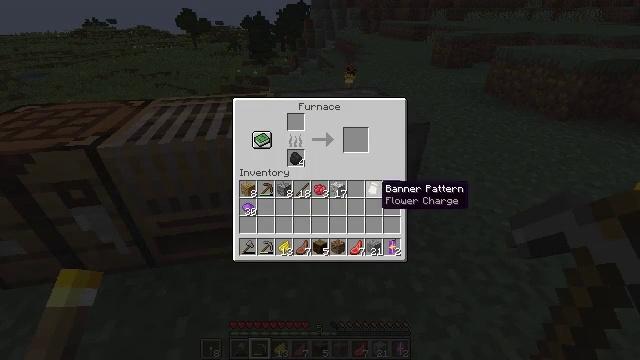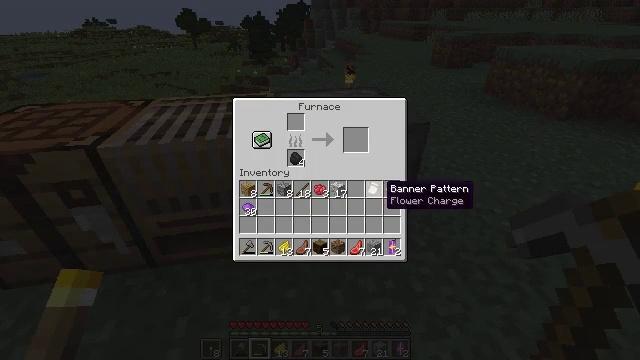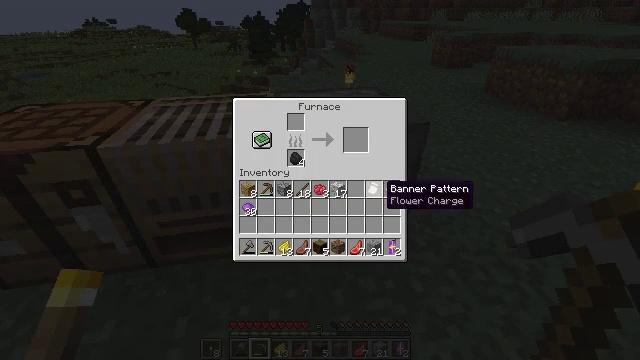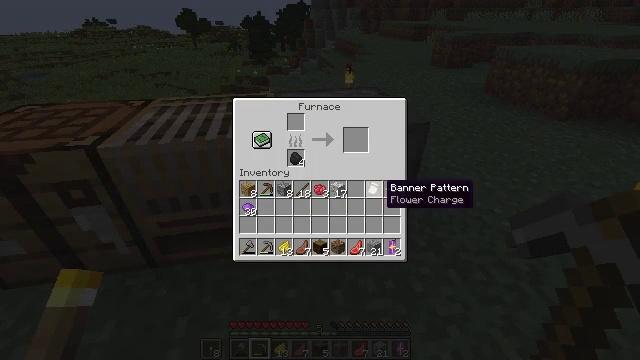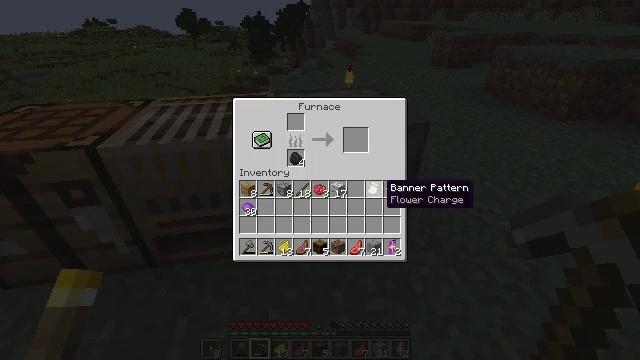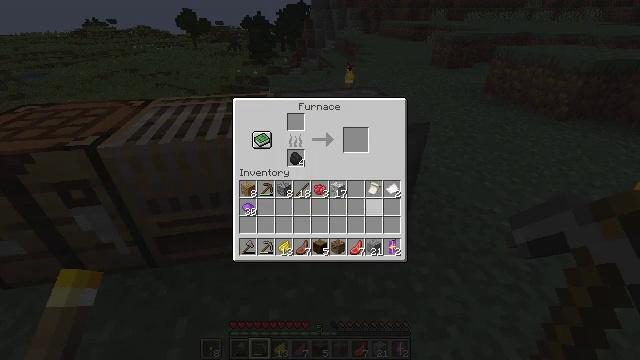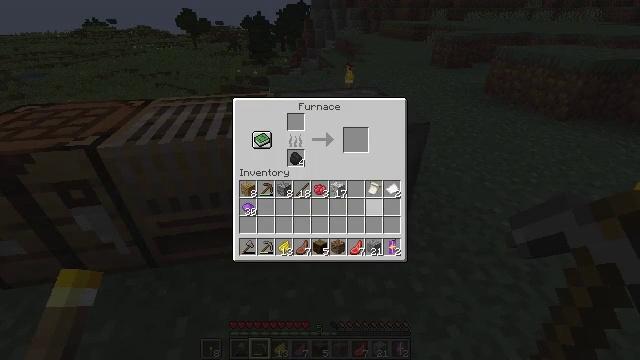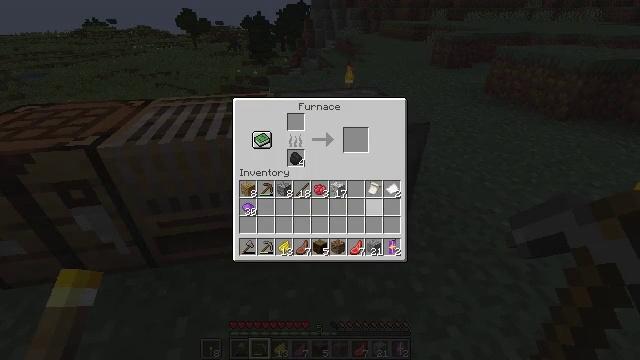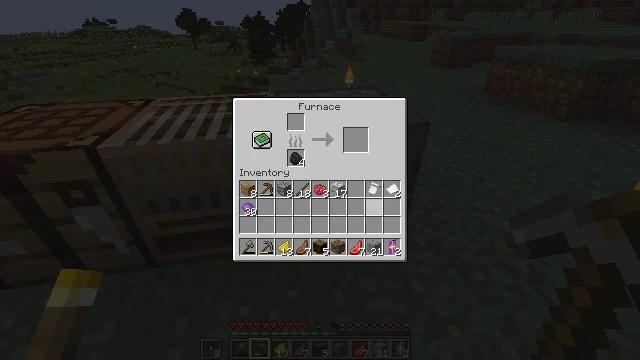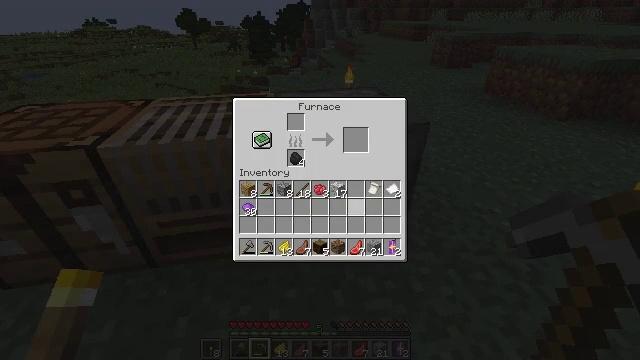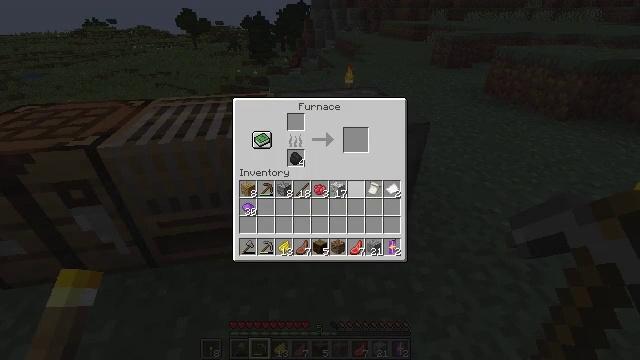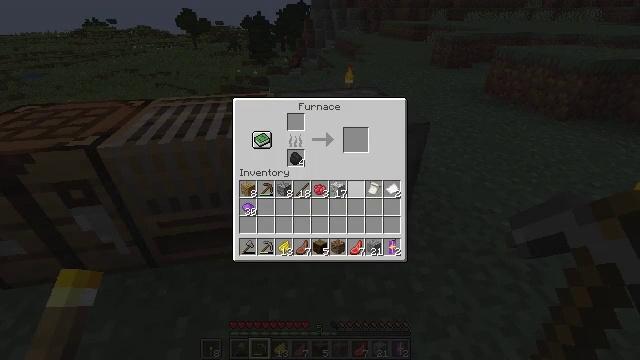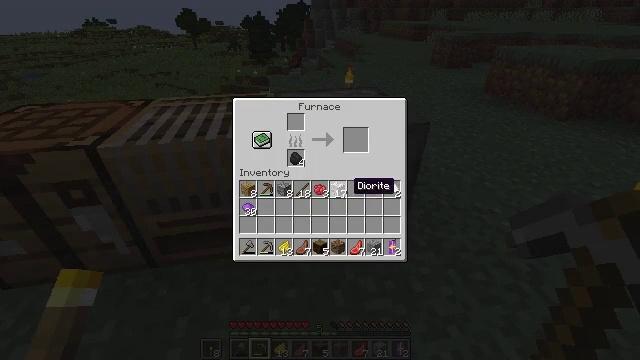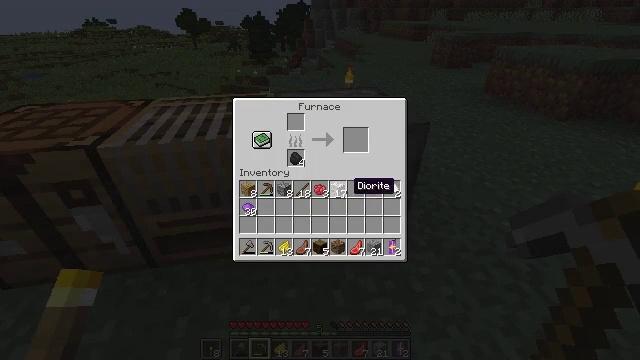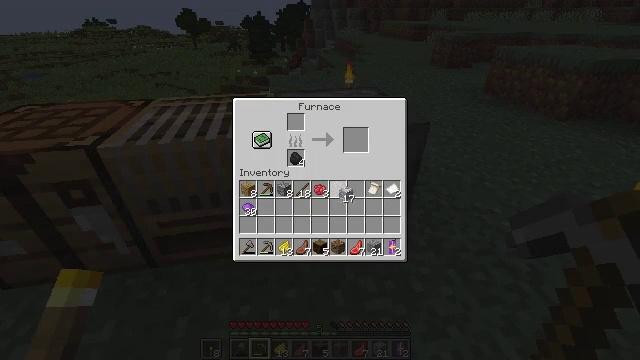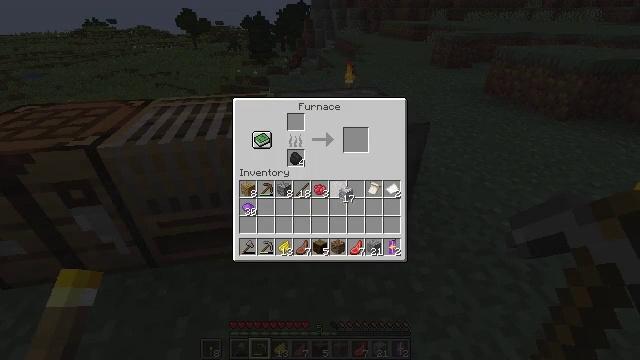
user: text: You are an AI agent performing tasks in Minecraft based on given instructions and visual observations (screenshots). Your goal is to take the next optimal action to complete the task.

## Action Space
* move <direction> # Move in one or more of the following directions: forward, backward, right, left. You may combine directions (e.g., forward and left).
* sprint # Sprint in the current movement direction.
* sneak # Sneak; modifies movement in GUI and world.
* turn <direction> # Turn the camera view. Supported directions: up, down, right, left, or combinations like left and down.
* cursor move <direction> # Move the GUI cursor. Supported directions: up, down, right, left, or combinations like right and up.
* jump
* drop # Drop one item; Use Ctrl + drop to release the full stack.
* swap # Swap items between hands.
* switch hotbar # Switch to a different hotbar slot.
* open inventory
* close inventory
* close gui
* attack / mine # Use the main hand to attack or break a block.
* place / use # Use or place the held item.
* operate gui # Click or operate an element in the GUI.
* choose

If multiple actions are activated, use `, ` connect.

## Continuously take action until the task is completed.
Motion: motion action
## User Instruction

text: Make polished diorite with diorite blocks.
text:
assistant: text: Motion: no_op
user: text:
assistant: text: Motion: no_op
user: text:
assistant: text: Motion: no_op
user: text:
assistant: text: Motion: no_op
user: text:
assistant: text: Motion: no_op
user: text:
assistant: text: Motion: cursor move down
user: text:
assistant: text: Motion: no_op
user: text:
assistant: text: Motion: cursor move left
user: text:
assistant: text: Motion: cursor move left and up
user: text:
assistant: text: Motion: no_op
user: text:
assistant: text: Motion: no_op
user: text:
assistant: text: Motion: no_op
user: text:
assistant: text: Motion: no_op
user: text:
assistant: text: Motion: operate gui
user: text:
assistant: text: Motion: operate gui
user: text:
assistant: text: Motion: no_op
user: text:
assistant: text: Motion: no_op
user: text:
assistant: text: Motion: no_op
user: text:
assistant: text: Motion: cursor move up
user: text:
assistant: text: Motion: cursor move up
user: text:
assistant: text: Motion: cursor move left and up
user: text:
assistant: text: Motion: no_op
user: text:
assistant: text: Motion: no_op
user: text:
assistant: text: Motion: no_op
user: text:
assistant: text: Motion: no_op
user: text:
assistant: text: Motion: no_op
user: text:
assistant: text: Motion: no_op
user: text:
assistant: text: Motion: no_op
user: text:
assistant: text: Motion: no_op
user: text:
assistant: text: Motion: turn down, close gui